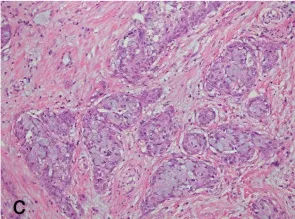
Postoperative photomicrographs of lesion in MEC component. (c) Invasive nests of well-differentiated epidermoid cells, mucin-producing and intermediate cells were observed in MEC areas. Bands of fibrous connective tissue were observed in the tumor. . H & E staining with original magnification of 400 x.
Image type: pathology (h&e)